Frequency: 50000
Velocity: 0,155
Power: 13,7
Pulse duration: 0,0000001
Pass count: 1
Magnification: 10
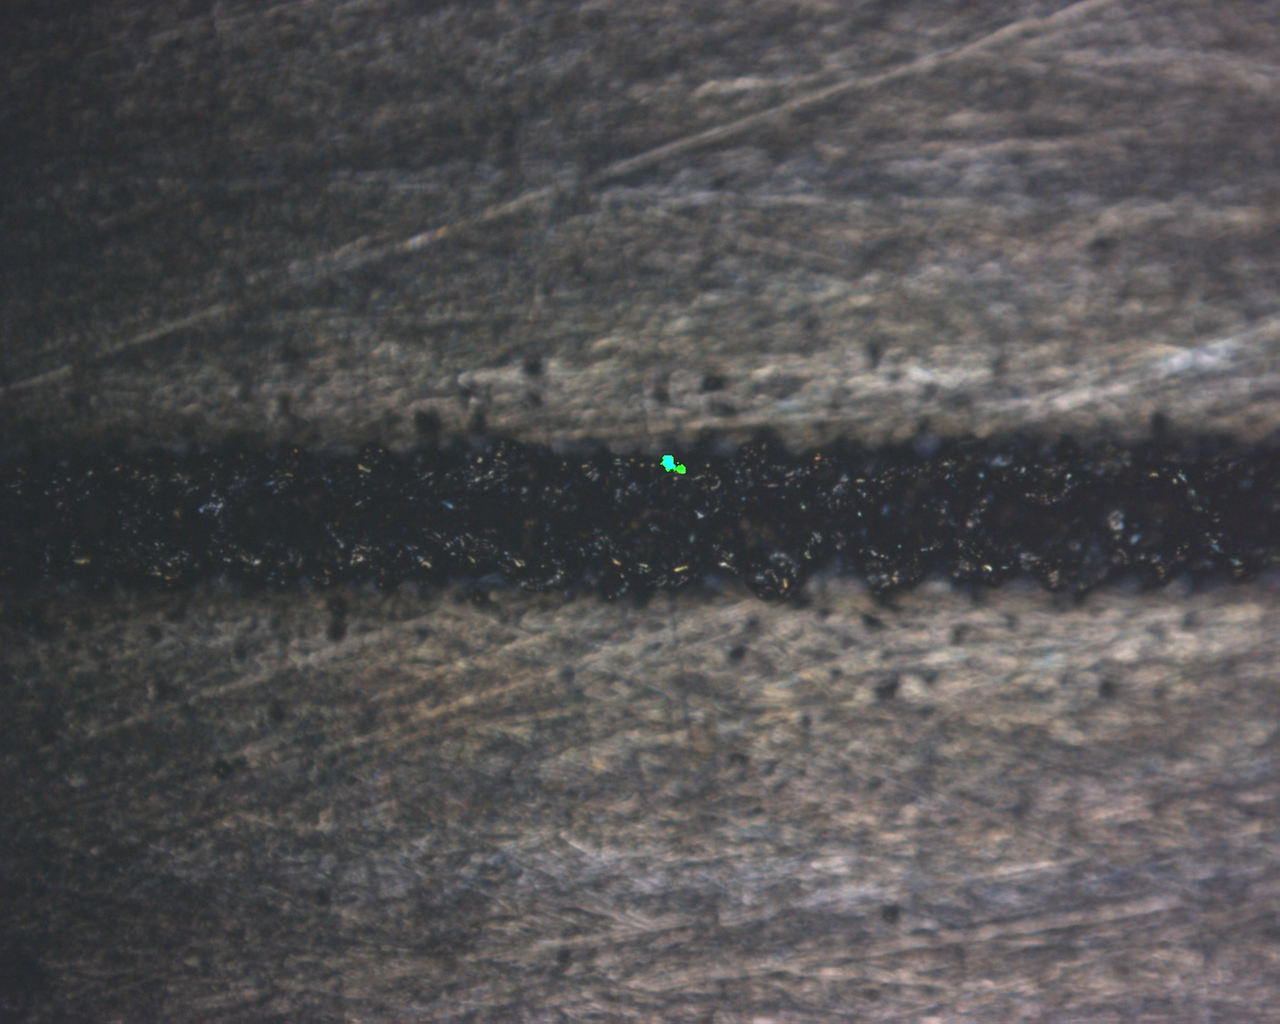
Measured width: 152.002
Other width: 40.384